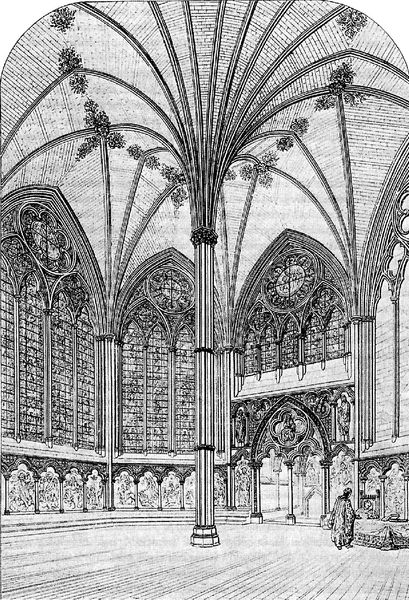
Titel: Chapter House von Westminster Abbey in London
Standort: London, Westminster Abbey (EU - GB)
Schlagwörter: mann, fenster, glas, grau, pfeiler, raum, schwarz, säule, weiss, zeichnung, architektur, mensch, steine, kirche, figur, decke, gotik, bogen, grafik, kuppel, halle, bögen, gewölbe, kreuz, dom, mauerwerk, rippen, druck, radierung, stich, entwurf, altar, portal, dienste, glasmalerei, rosette, spitzbogen, spitzbögen, zentral, rosetten, maßwerk, zentralbau, rundbau, rossette, kirchenfenster, dreipass, polygonal, aachen, fächergewölbe, rotik, palmier, roseeten, masswerlk